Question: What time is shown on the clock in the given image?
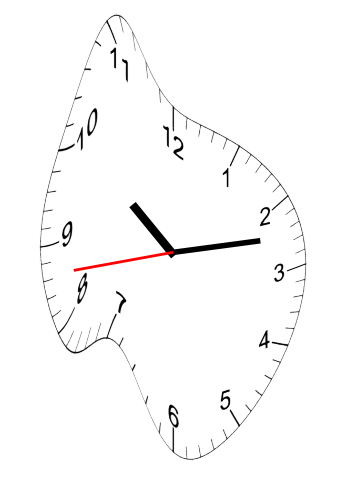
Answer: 10:12:43